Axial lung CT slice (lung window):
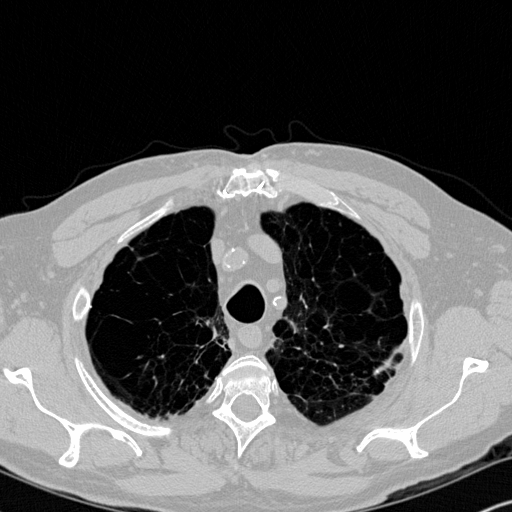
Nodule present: no